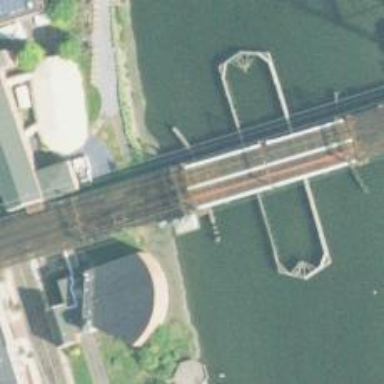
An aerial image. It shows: Bridge with electrified railway tracks featuring contact line.